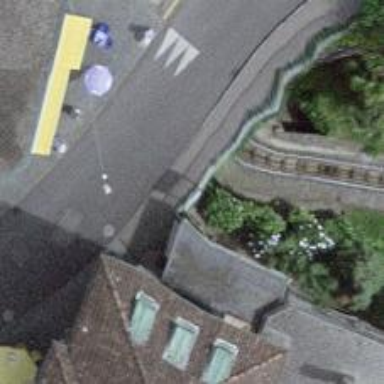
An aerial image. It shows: Funicular railway.